Question: I am developing an Android App and I have to write my own API in php. Unfortunately, I have very little experience in PHP/mysql and API's so Im struggling.
I dont know how many pictures Im going to send to the api, so Im using a FOR loop, but Idont know how to incorporate that FOR loop inside the array definition as shown on the image:

Here is the code for your convenience:
'''
try {
$query_add_item_photos = "INSERT INTO
product_photos (
product_id,
product_photo,
product_photo_added_by_user
)
VALUES (
:product_id,
:product_photo_main,
:product_photo_added_by_user
)";
for($x = 1; $x<=count($item_photo_path); $x++) {
$query_add_item_photos+= ",
(
:product_id,
:product_photo_" . $x .",
:product_photo_added_by_user
)";
}
$sth = $connection->prepare($query_add_item_photos);
$sth->execute(
array(
':product_id' => $item_id,
':product_photo_main' => $item_main_photo_path,
':product_photo_' .$x => $item_photo_path[$x],
':product_photo_added_by_user' => $user_id
));
'''
EDIT: $product_photo_main is an image that Im obtaining in another way.
EDIT: $X'S value is always going to be between 1 and 4
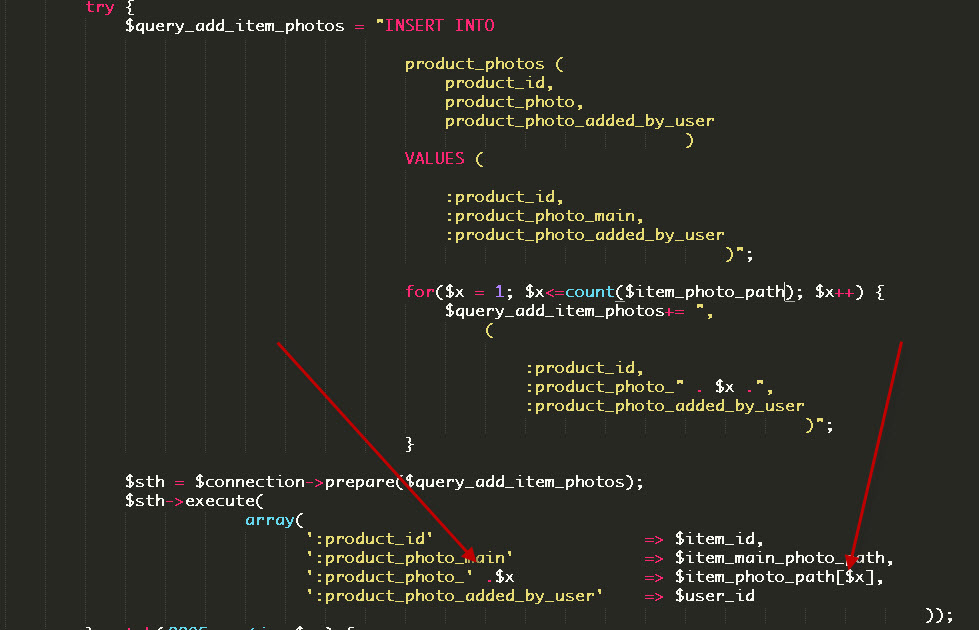
Answer: Create the array outside of the 'execute()' method call and then pass it in as an argument. For example, something like this:
'''
$array = array(
':product_id' => $item_id,
':product_photo_main' => $item_main_photo_path,
':product_photo_added_by_user' => $user_id,
);
foreach ($item_photo_path as $key => $path)
{
$query_add_item_photos += ", (
:product_id,
:product_photo_" . $key .",
:product_photo_added_by_user
)";
$array[':product_photo_' . $key] = $path;
}
$sth = $connection->prepare($query_add_item_photos);
$sth->execute($array);
'''